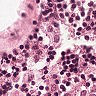
Metastatic tissue present: no